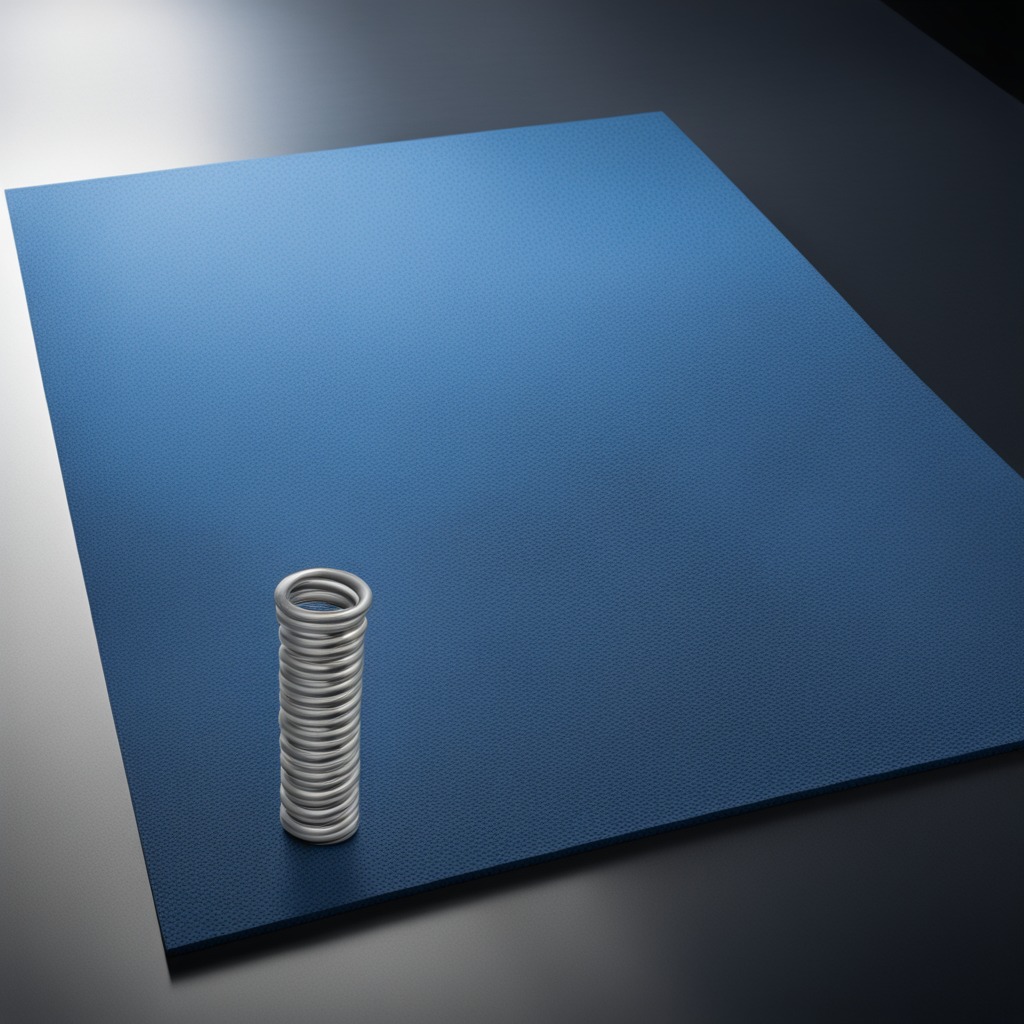
A coiled metal spring is lying on a clean granite tabletop.